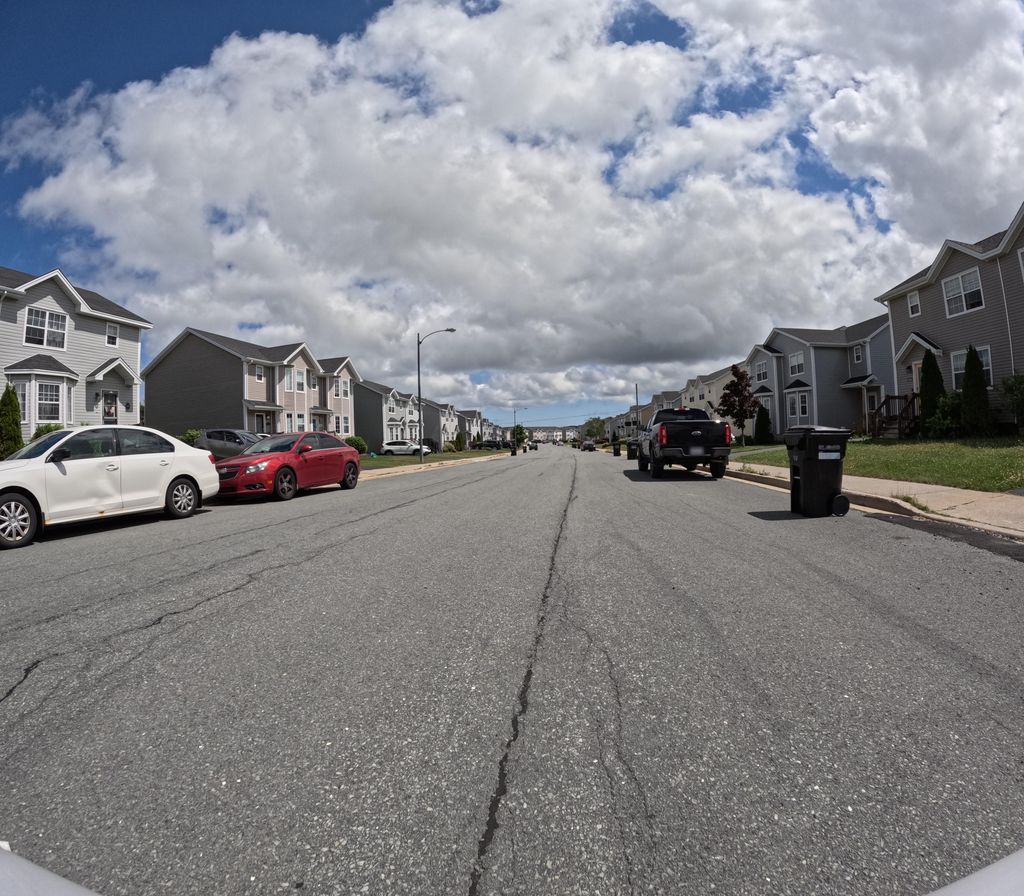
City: st_johns